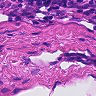
Metastatic tissue present: no